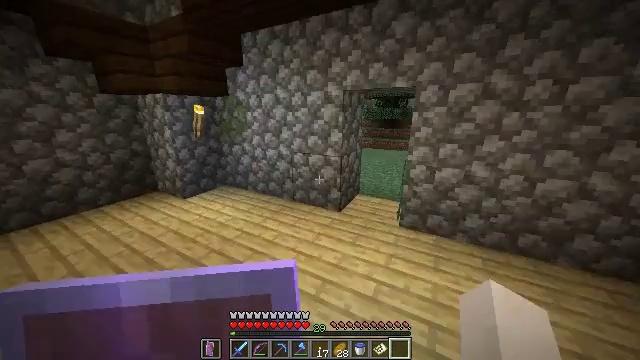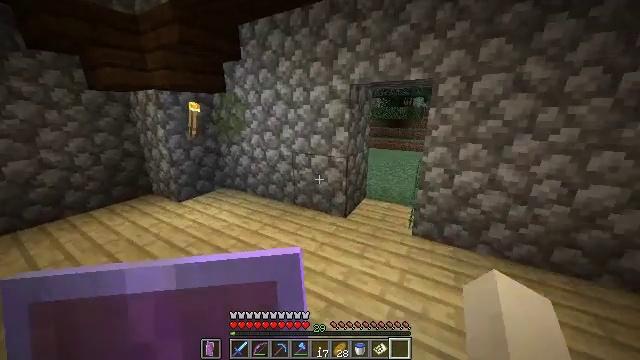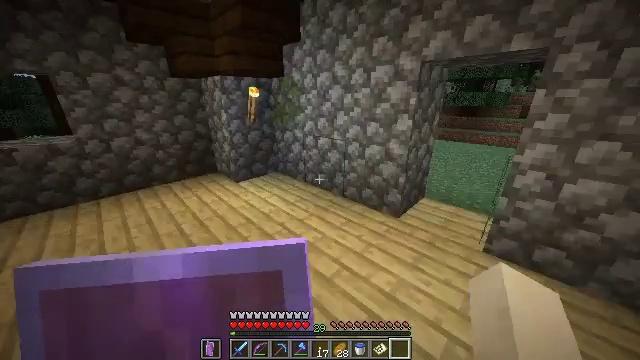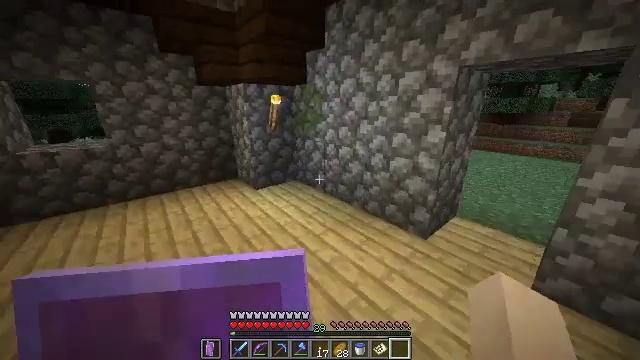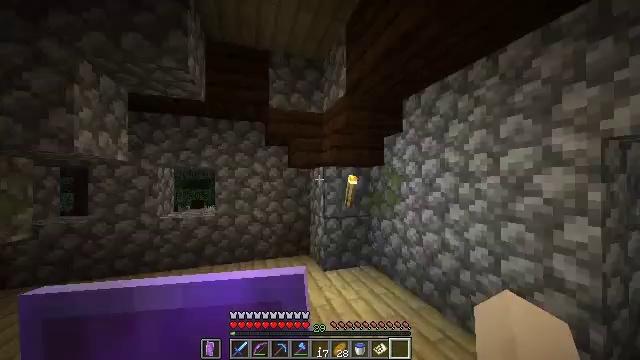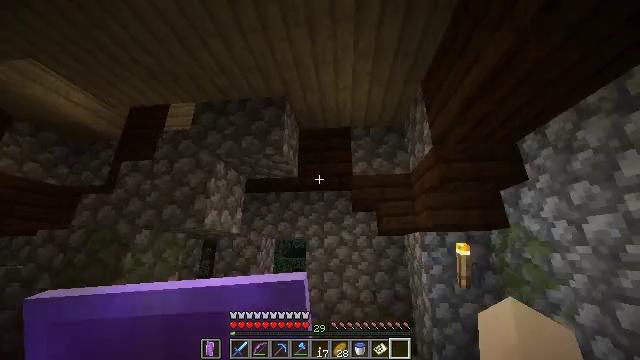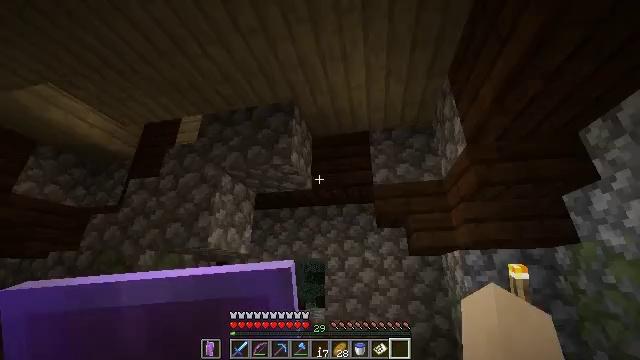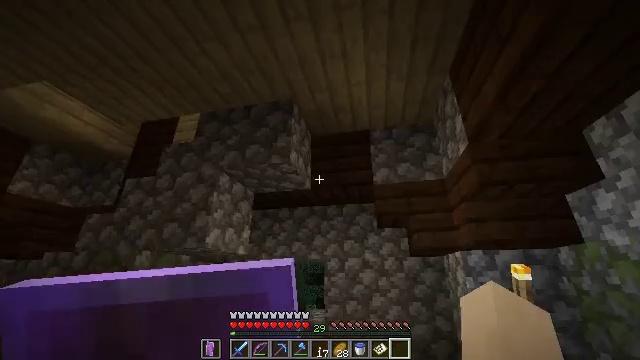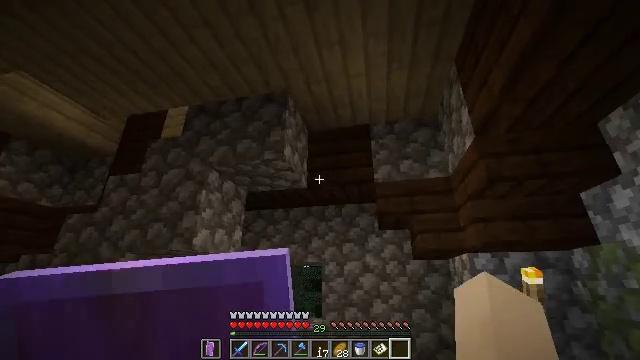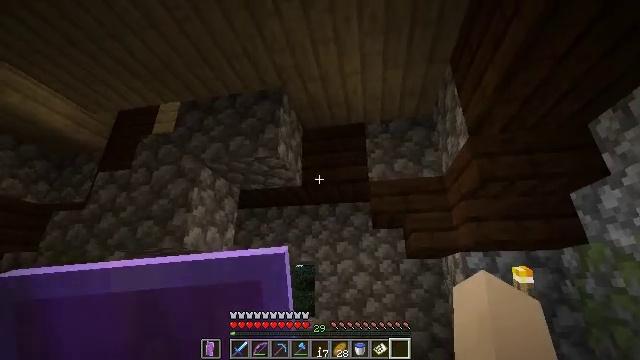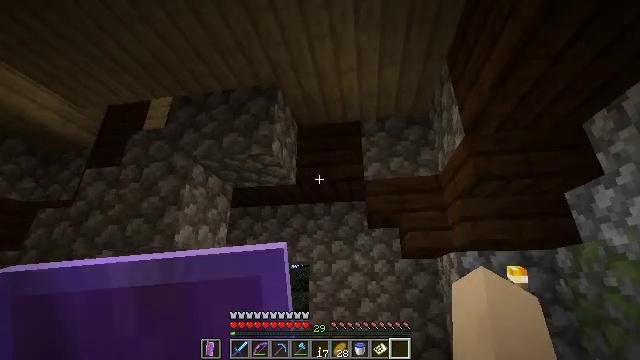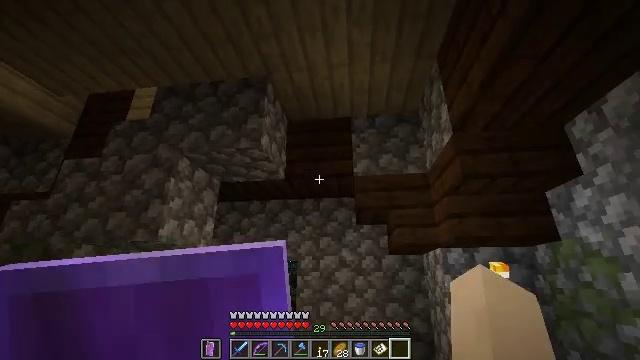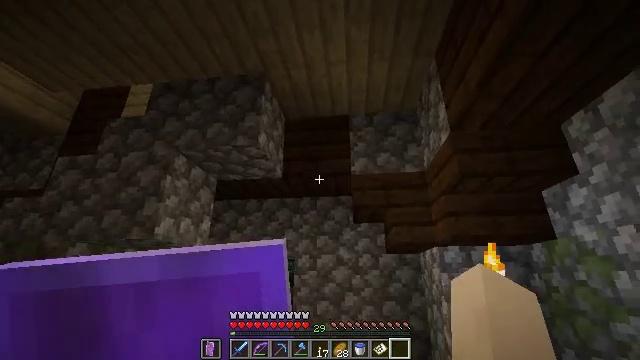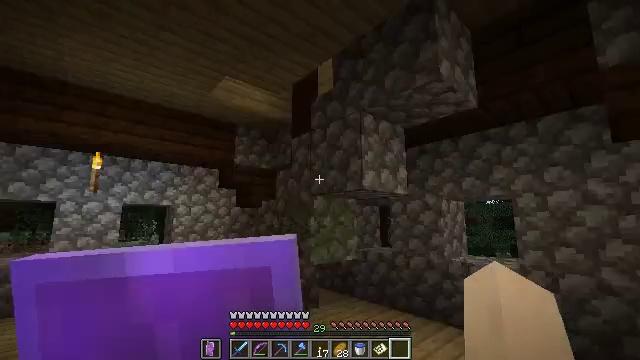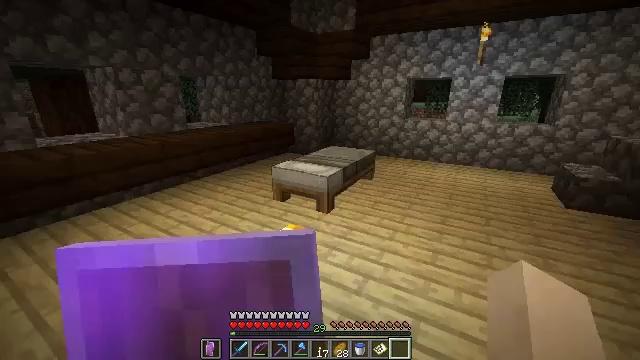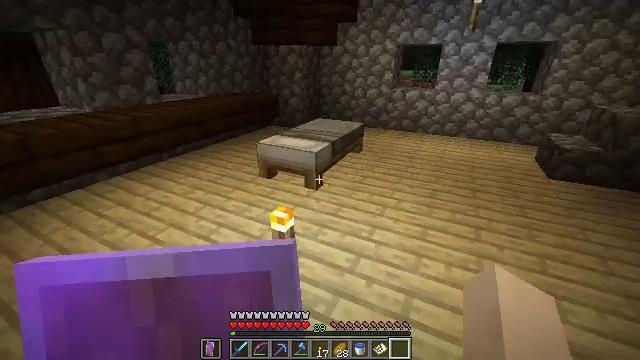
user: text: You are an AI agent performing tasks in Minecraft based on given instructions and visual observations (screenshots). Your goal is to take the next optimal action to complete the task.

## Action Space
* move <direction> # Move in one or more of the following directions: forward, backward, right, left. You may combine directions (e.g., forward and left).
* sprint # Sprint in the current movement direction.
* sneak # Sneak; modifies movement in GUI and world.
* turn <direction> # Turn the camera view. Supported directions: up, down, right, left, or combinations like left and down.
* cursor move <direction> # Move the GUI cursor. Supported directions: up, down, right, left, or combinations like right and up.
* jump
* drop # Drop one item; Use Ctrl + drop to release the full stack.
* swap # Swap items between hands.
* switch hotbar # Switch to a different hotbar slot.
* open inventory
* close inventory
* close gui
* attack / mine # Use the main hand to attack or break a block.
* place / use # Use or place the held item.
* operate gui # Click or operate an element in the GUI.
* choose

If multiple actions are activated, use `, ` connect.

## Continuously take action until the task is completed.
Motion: motion action
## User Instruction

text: Collect birch planks from structures.
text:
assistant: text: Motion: move forward
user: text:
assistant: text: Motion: move forward, turn left and down
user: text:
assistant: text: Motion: move forward, turn left and up
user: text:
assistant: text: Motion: move forward, turn left and up
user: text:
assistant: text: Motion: turn left and up
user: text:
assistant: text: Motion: turn left and up
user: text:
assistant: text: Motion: no_op
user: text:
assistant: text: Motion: no_op
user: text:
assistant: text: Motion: turn right
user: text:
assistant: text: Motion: turn right
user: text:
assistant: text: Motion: turn right
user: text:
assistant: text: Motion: no_op
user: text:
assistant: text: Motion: turn left and down
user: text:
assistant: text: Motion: move forward, turn left and down
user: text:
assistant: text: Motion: move forward and move left, turn right and down
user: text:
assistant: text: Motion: move forward and move left, turn left and down
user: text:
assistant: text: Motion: move forward and move left, turn left and down
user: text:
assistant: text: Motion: move forward, turn right and down
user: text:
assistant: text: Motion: move forward, turn right and up
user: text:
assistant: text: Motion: move forward
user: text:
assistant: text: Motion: move forward
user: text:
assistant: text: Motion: move forward
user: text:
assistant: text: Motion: move forward, turn left and down
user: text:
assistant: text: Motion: move forward, turn left and down
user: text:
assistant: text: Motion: turn left and down
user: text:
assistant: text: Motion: turn right and up
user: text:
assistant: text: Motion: no_op
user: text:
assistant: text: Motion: turn right
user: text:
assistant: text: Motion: turn left
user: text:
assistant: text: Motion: turn left